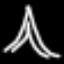
Label: The Eiffel Tower